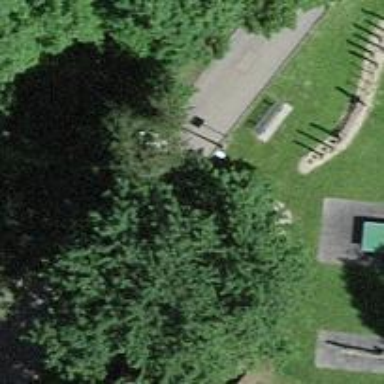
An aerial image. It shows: Bench.